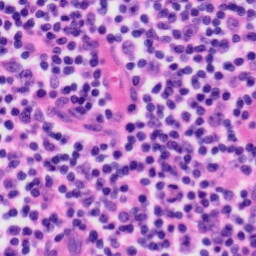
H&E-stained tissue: Tonsil